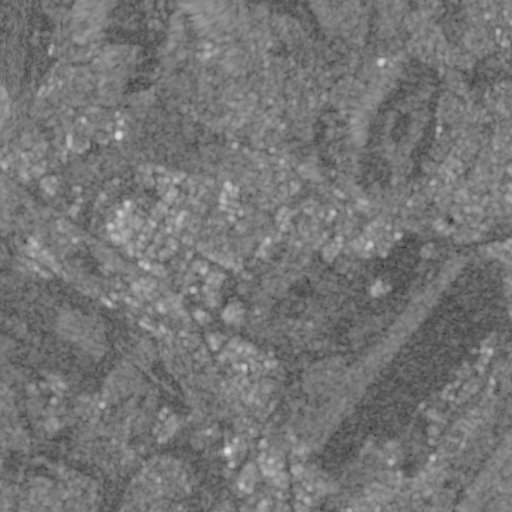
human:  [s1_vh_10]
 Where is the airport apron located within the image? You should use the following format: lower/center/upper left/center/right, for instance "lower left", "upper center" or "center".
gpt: The airport apron is located in the lower right of the image.
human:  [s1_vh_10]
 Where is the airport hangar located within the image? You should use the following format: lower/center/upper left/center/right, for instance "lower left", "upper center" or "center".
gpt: The airport hangar is located in the lower right of the image.
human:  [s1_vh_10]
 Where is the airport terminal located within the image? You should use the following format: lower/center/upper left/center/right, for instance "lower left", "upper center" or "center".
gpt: The airport terminal is located in the center right of the image.
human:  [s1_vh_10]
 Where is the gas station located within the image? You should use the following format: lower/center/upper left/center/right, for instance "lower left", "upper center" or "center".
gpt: The gas station is located in the center left of the image.
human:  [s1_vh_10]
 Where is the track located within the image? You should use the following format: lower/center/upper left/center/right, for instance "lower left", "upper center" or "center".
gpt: The track is located in the center of the image.
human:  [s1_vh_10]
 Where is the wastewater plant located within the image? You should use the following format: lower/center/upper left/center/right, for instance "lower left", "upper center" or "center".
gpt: The wastewater plant is located in the upper center of the image.
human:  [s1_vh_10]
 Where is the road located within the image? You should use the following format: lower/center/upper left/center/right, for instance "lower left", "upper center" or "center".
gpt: There is no road in the image.

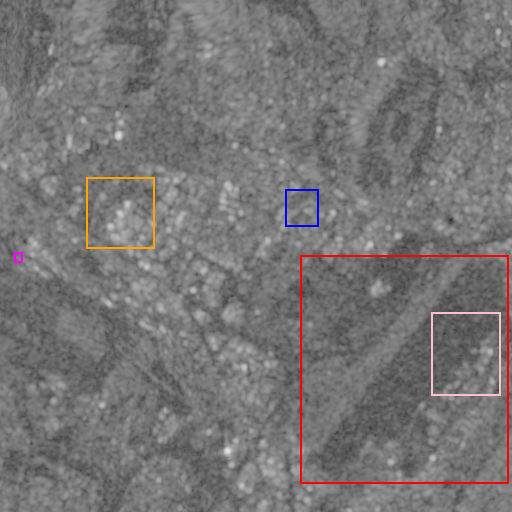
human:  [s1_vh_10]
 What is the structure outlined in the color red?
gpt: The structure outlined in red is an airport.
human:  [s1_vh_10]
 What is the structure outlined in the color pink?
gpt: The structure outlined in pink is an airport apron.
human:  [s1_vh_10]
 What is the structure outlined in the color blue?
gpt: The structure outlined in blue is a park.
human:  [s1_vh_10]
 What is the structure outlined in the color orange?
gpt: The structure outlined in orange is a parking lot.
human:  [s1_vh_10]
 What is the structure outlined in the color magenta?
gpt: The structure outlined in magenta is a power substation.
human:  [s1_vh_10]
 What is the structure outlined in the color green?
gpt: There is no green outline.